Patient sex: M
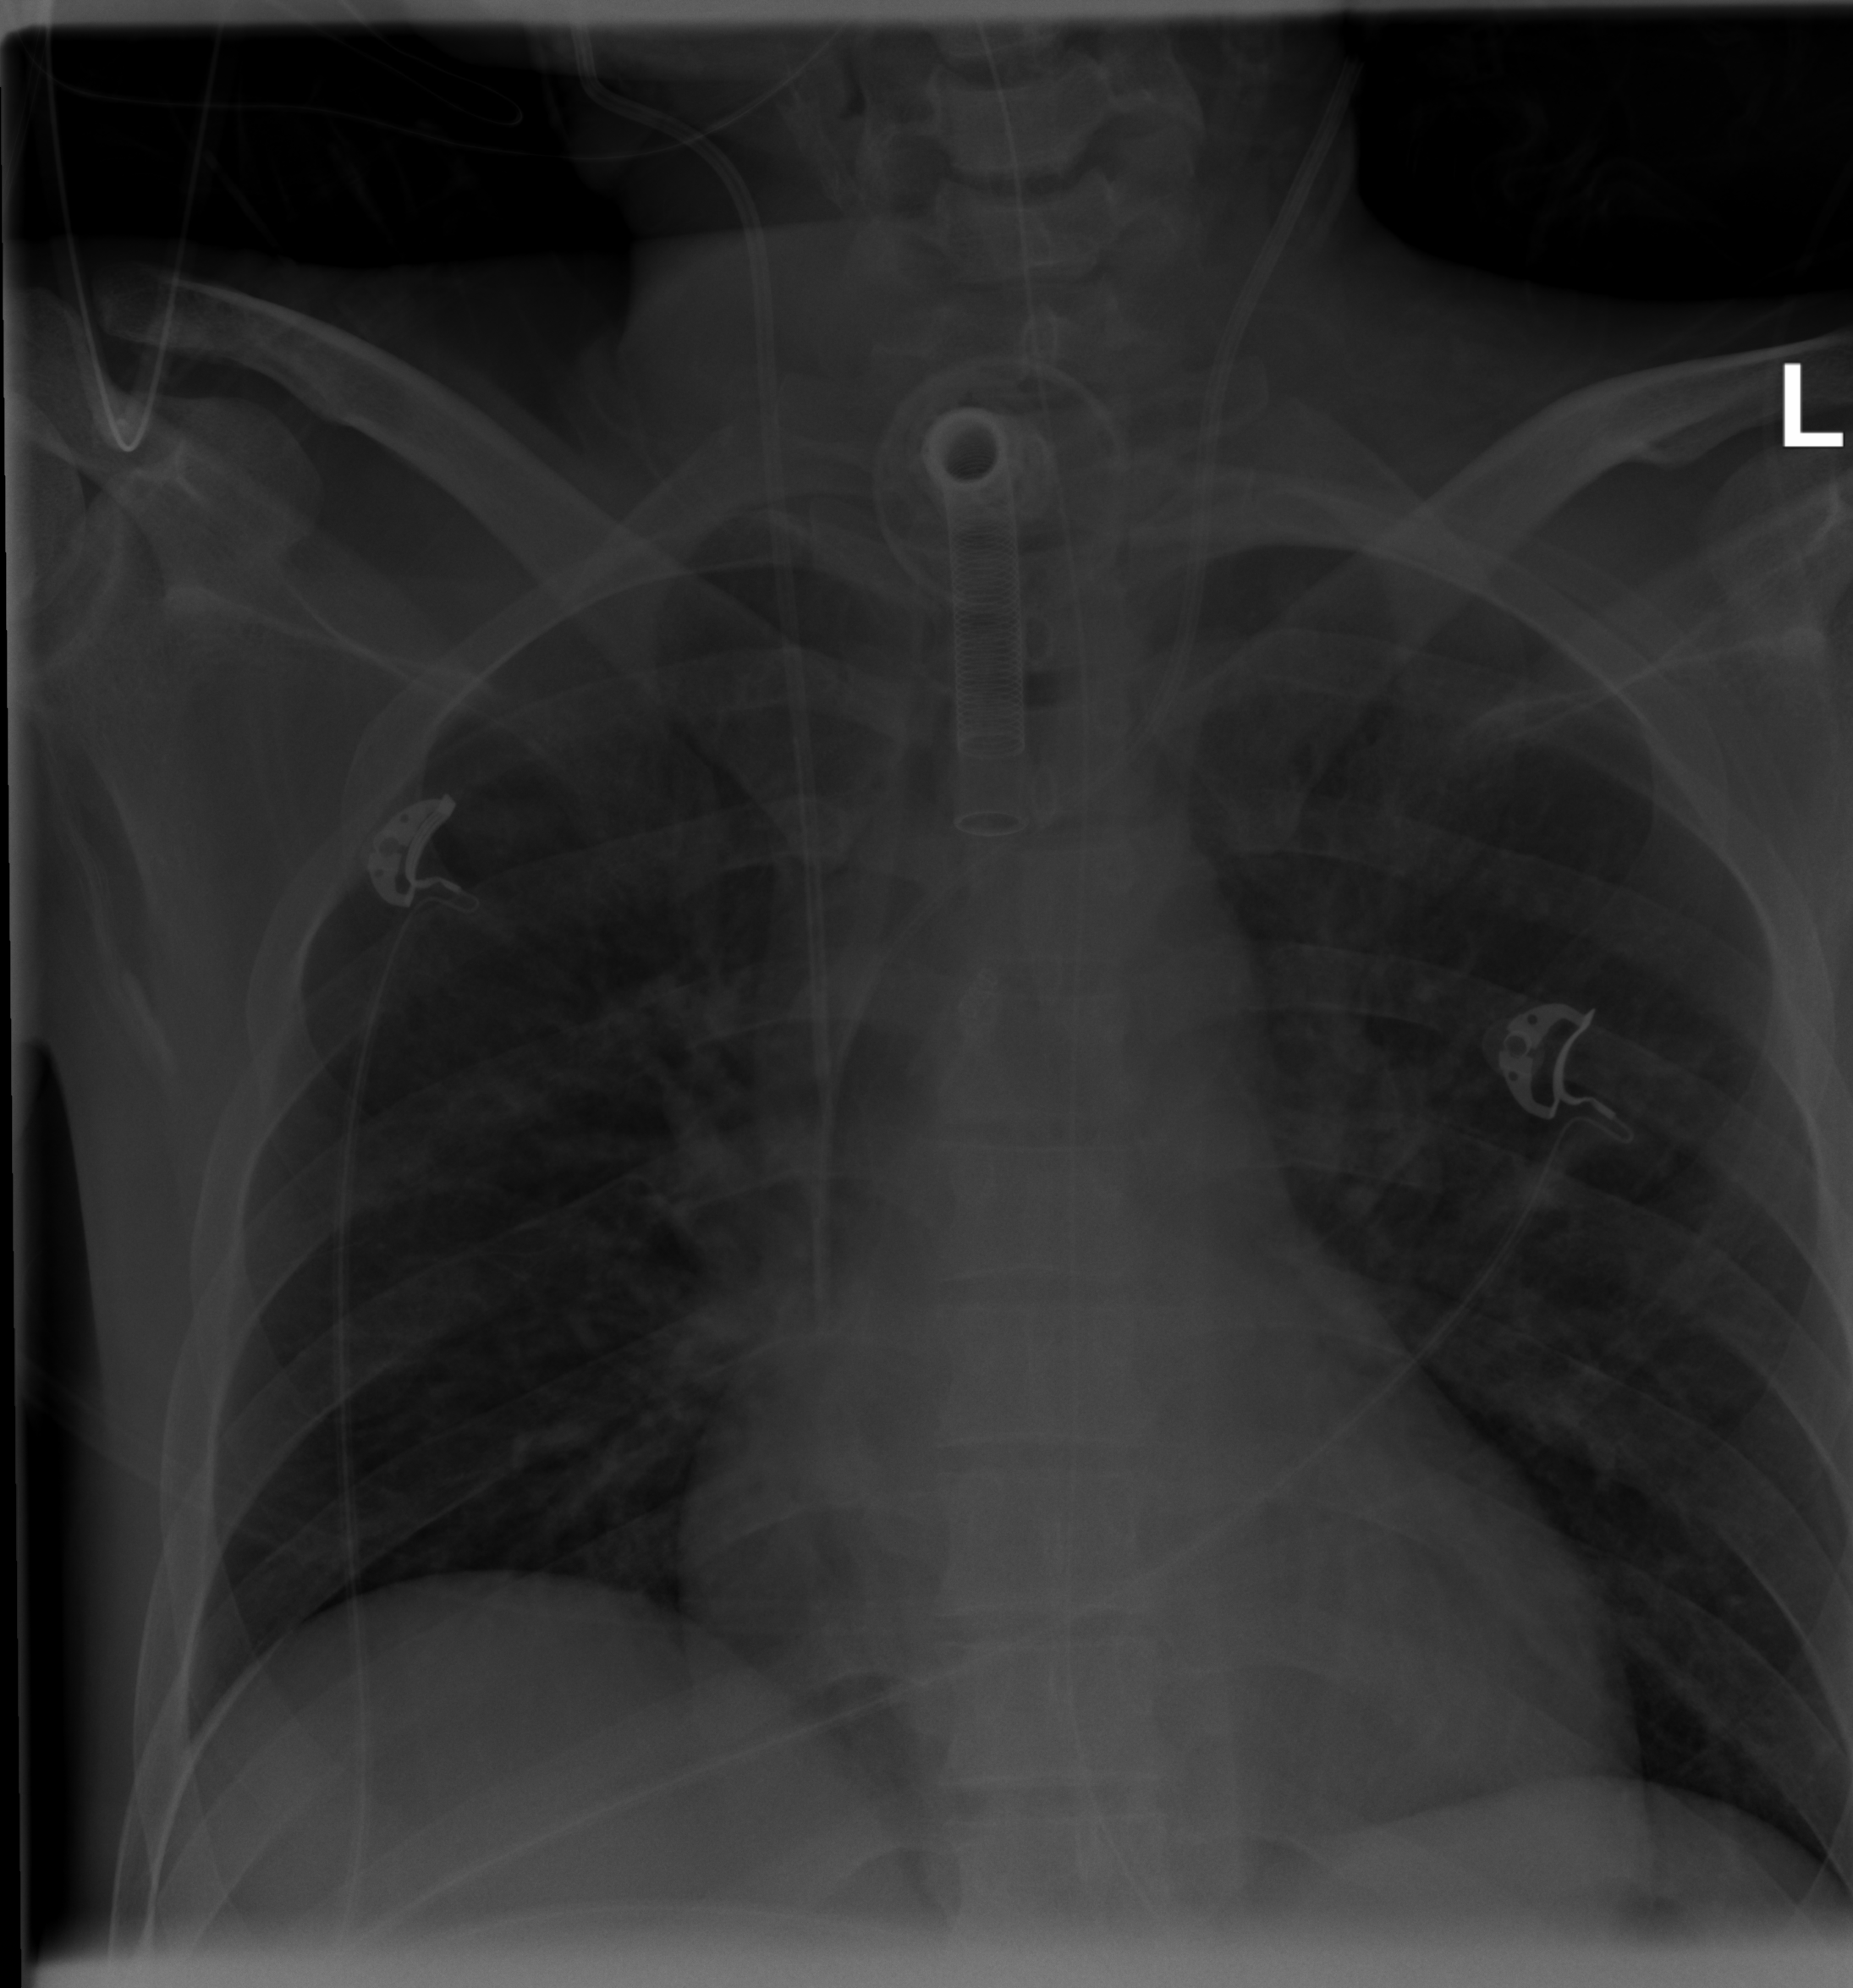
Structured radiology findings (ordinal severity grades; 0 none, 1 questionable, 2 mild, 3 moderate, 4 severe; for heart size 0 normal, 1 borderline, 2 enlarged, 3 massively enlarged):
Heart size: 0
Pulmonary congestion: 2
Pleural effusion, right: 0
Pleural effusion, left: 0
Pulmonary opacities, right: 1
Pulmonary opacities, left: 1
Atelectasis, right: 0
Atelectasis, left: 0